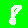
Digit: 8